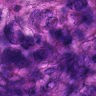
Metastatic tissue present: yes